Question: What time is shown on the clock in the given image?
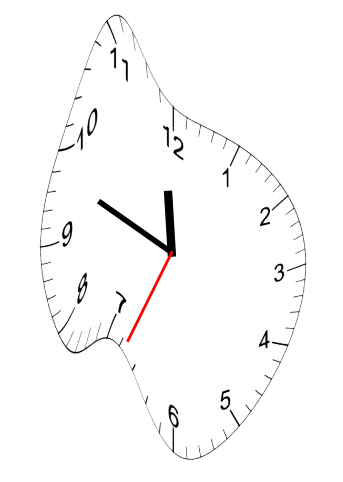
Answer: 11:48:34